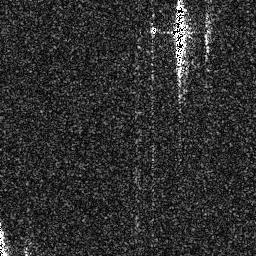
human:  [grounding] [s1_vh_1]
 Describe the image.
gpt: In the satellite image, there is  <ref>1 large ship </ref> <box>[[65, 0, 74, 30, 0]]</box> located at top.